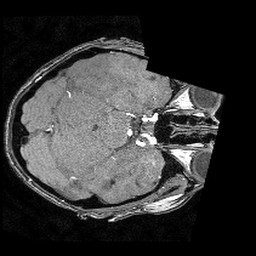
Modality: angio
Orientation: axial
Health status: ill
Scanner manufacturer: philips
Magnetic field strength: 3 T
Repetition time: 0.01824 s
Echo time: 0.00339 s